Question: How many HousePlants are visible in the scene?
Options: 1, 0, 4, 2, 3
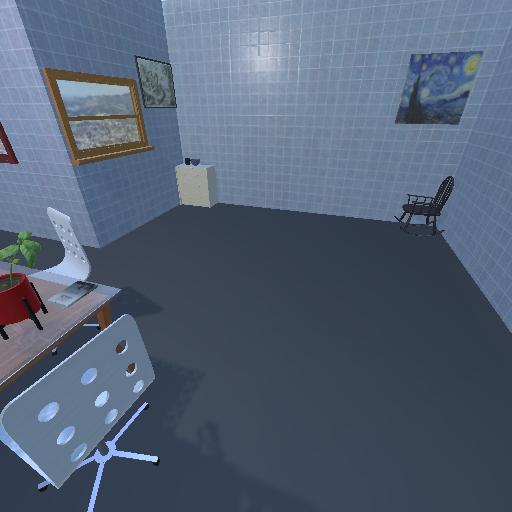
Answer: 1